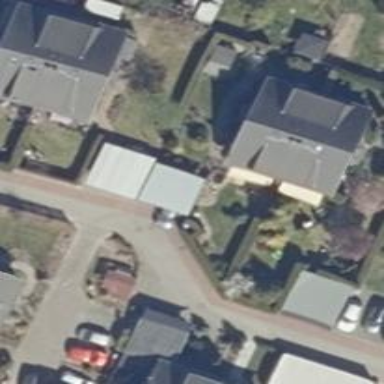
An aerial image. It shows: Living street.